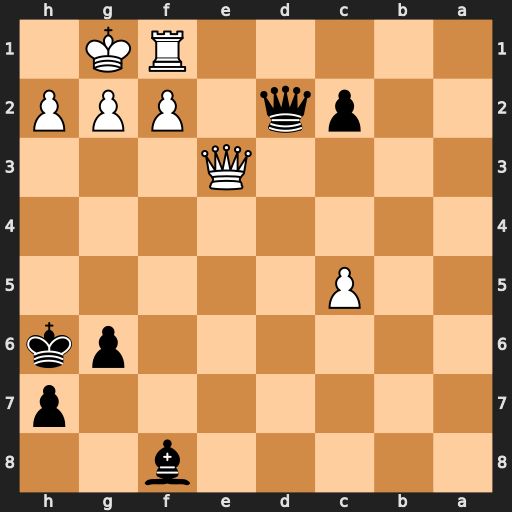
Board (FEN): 5b2/7p/6pk/2P5/8/4Q3/2pq1PPP/5RK1
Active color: b
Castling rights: -
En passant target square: -
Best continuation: Qxe3 fxe3 Bxc5 Kf2 Ba3